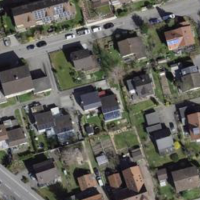
EUNIS habitat code: 54
Species observed at this site:
Aegopodium podagraria